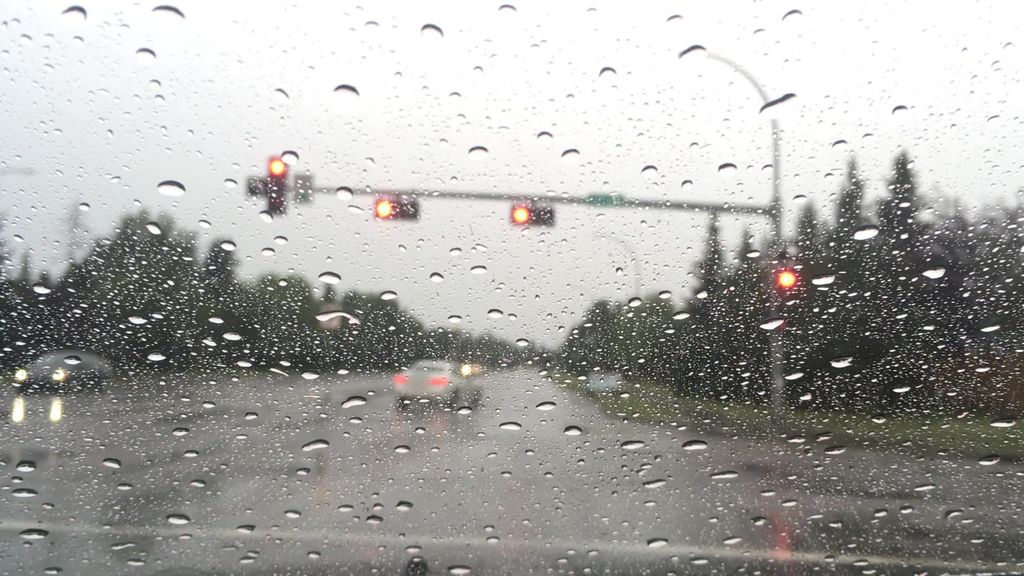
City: edmonton